Field crop: maize
Growth stage: 2
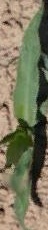
Species: maize